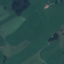
Land use / land cover: Pasture